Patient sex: M
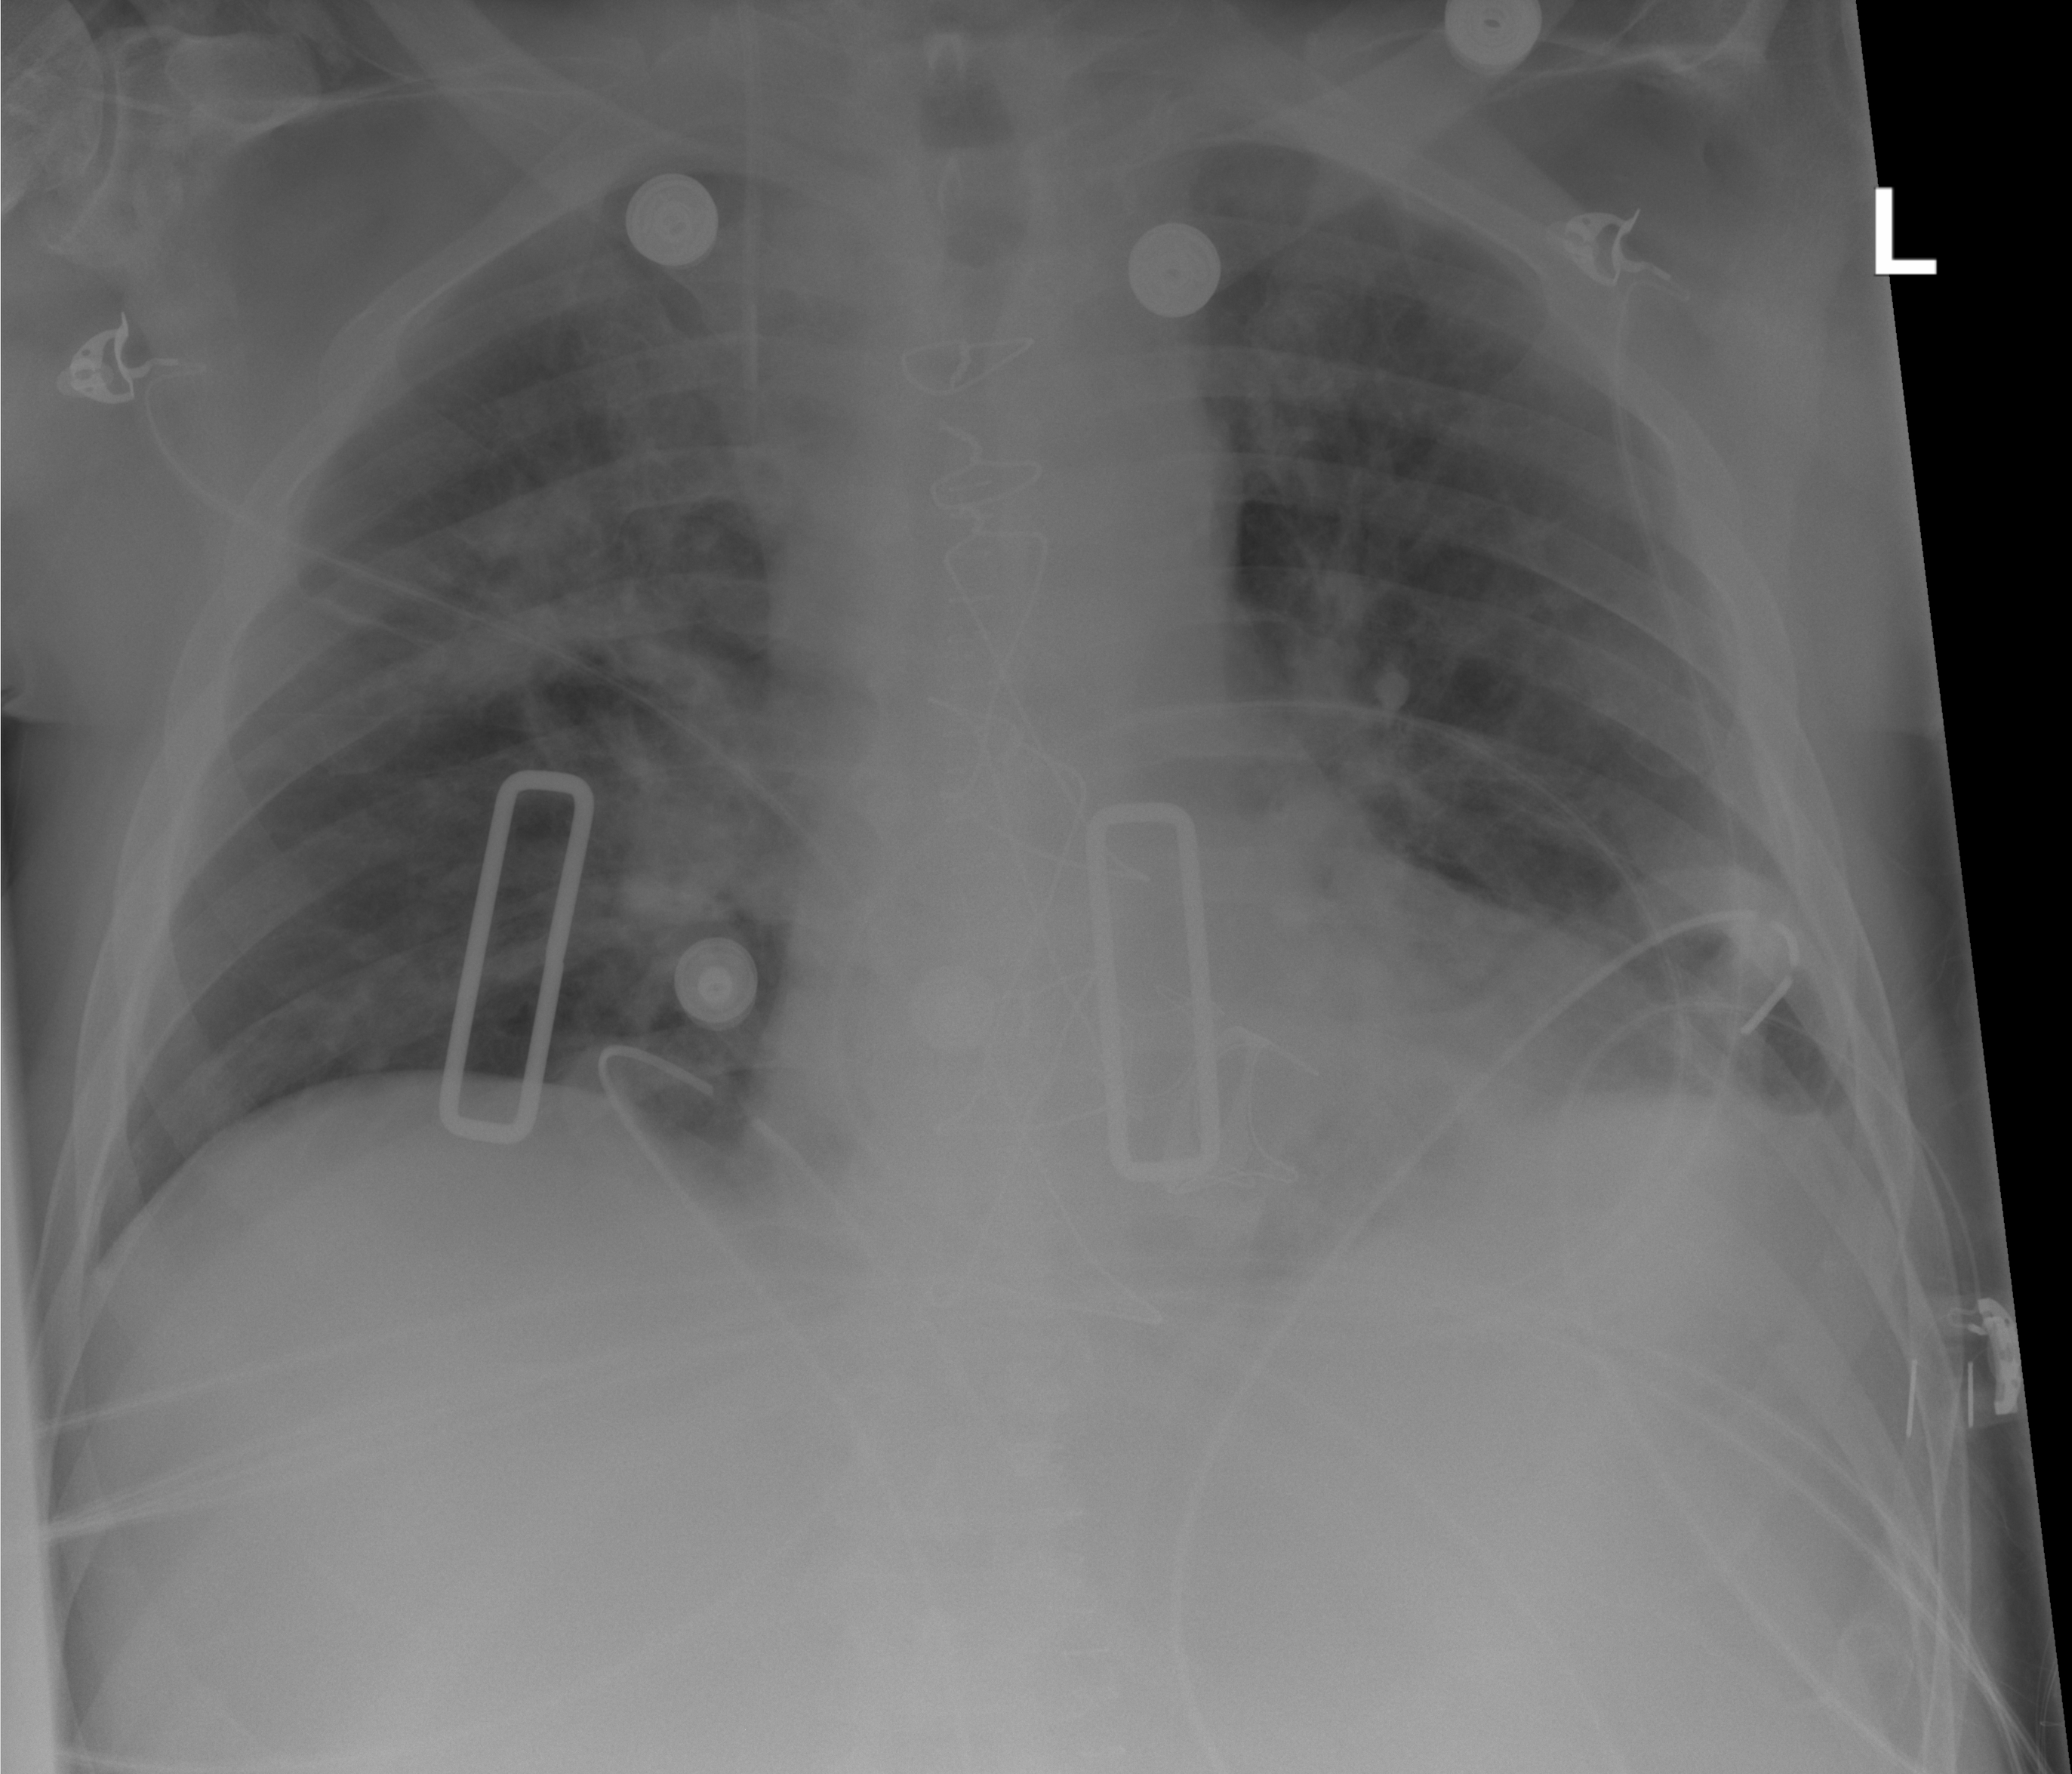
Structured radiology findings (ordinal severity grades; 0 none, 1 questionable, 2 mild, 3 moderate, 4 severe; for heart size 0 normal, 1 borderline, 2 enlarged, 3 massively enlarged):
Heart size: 2
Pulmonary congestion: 2
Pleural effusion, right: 0
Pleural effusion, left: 1
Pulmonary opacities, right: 3
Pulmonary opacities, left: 2
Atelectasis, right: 2
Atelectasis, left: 2